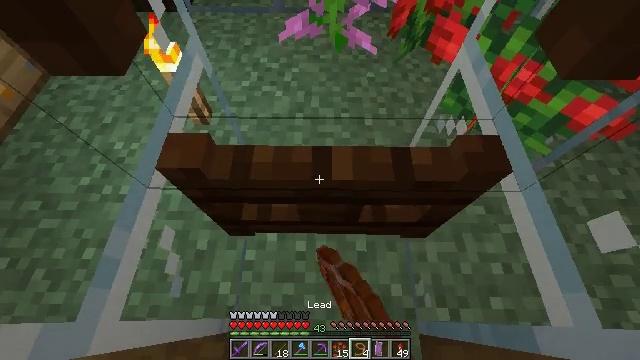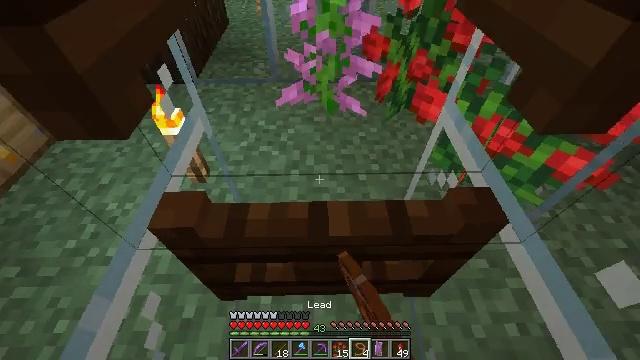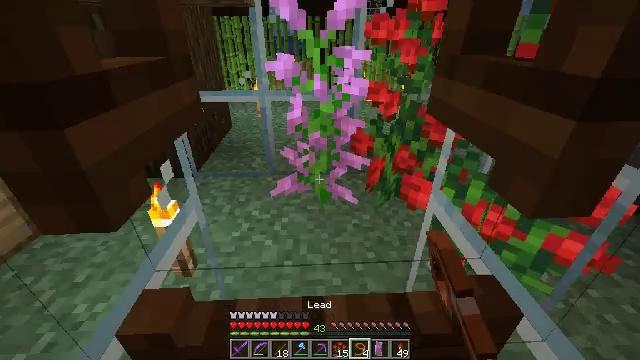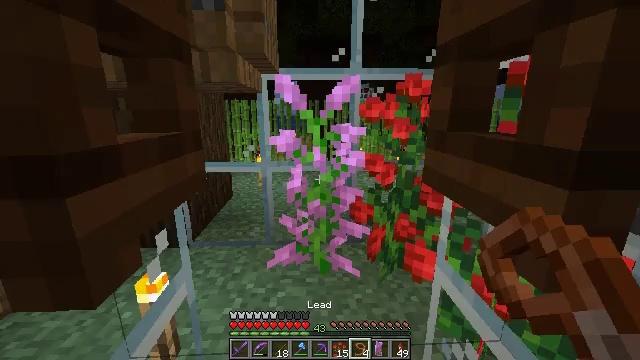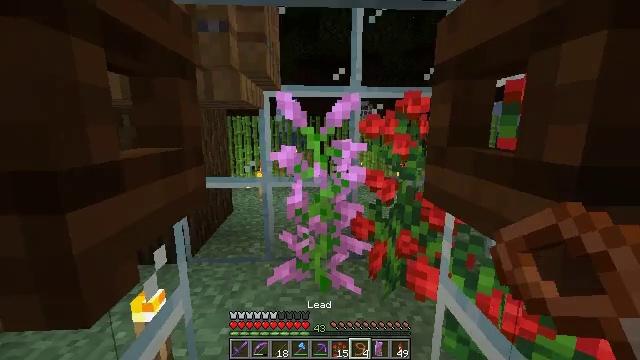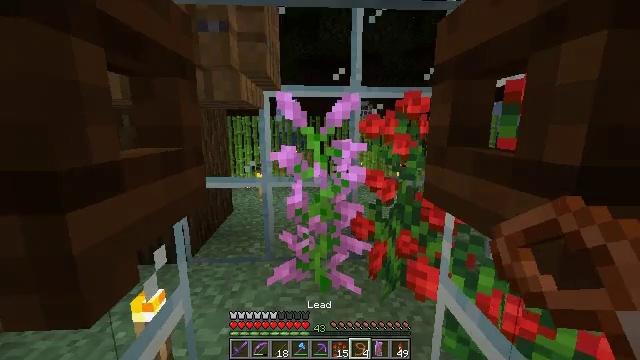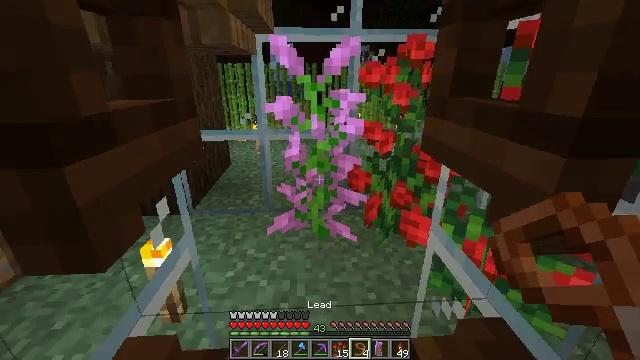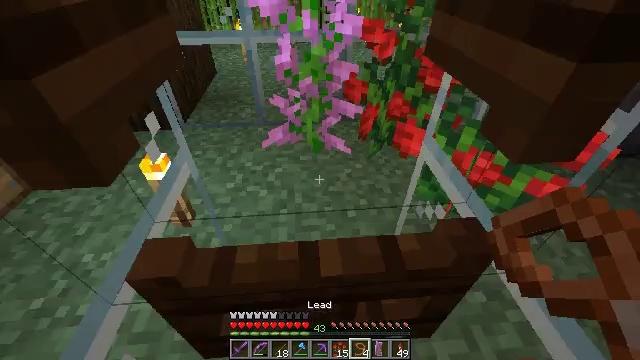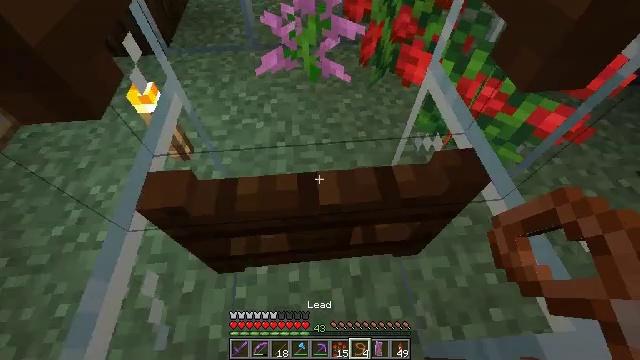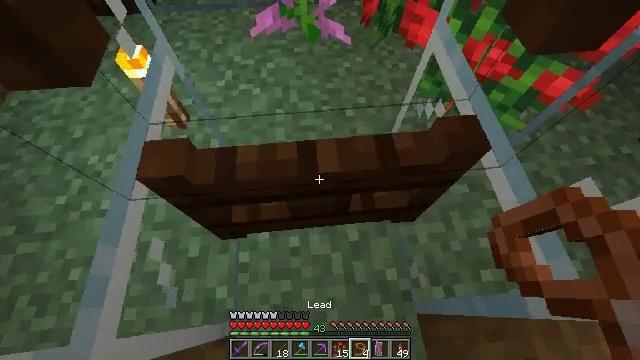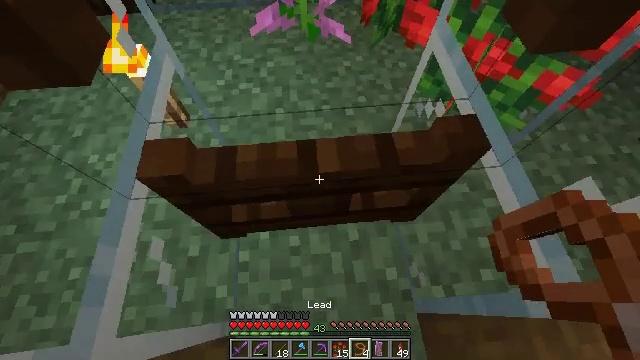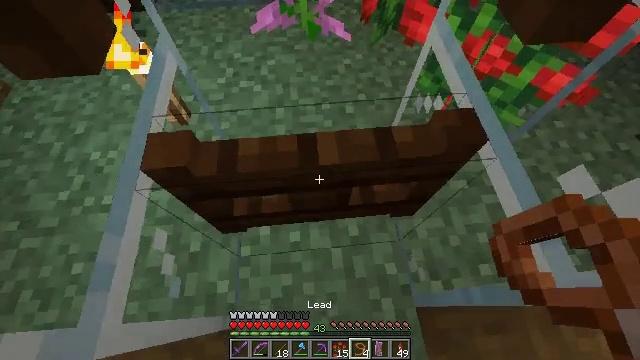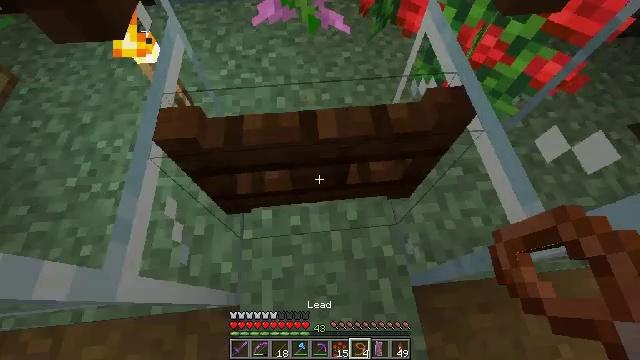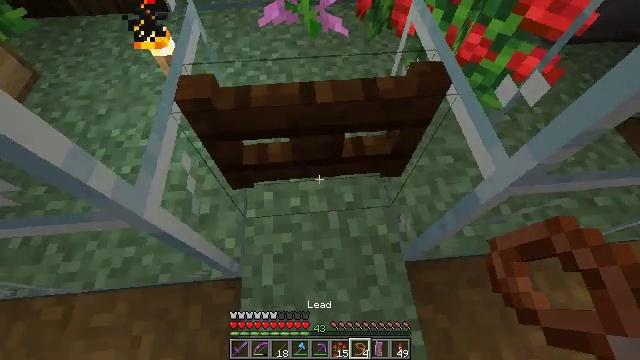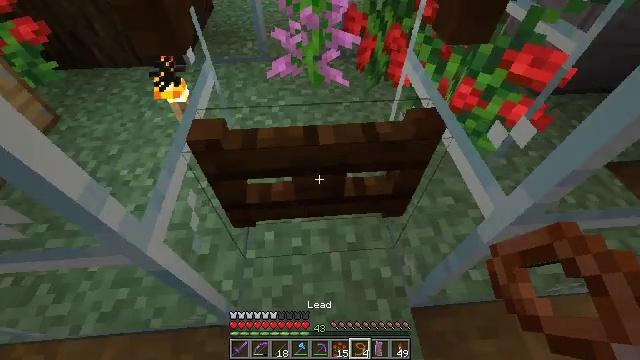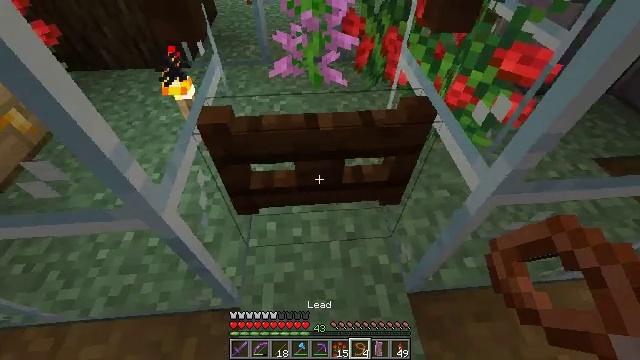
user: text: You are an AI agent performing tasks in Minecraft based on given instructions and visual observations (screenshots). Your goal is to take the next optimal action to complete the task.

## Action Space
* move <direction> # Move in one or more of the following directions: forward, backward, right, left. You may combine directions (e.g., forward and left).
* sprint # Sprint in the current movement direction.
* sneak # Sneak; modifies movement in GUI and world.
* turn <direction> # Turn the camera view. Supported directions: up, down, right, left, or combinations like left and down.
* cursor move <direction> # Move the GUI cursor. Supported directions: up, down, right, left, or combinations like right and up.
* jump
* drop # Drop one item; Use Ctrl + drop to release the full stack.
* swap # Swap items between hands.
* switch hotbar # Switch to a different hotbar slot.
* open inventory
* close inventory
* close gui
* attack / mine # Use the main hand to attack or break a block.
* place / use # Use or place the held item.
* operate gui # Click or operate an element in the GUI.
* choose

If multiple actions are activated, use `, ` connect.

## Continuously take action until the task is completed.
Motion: motion action
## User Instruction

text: Hit the beehive to retrieve it.
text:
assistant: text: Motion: turn right and up
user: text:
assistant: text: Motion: turn right and up
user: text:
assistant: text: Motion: turn up
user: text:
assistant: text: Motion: turn up
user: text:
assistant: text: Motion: no_op
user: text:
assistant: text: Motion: turn down
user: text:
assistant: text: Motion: turn right and down
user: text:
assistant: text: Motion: turn down
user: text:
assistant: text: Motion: turn down
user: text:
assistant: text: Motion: no_op
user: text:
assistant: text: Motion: move back
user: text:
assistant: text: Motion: move back
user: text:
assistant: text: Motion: move back, turn up
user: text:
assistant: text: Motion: turn up
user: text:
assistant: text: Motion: turn up
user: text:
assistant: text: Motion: no_op
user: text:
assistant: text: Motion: no_op
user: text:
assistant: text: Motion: turn up
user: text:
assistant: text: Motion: no_op
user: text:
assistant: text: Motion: no_op
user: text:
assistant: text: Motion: no_op
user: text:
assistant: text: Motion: use / place
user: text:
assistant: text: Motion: use / place
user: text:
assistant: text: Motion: move forward, use / place
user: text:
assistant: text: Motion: move forward
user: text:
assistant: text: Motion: move forward
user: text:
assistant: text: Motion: move forward
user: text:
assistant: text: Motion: move forward, turn left and up
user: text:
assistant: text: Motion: move forward, turn left and up
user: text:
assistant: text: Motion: move forward, turn left and up